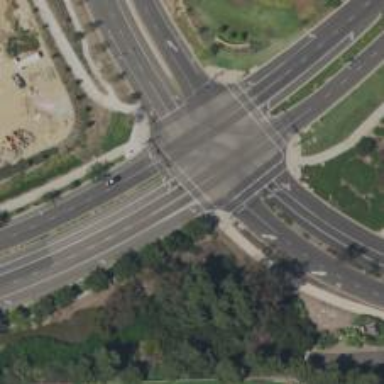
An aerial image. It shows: Crossing on the cycleway.